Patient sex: M
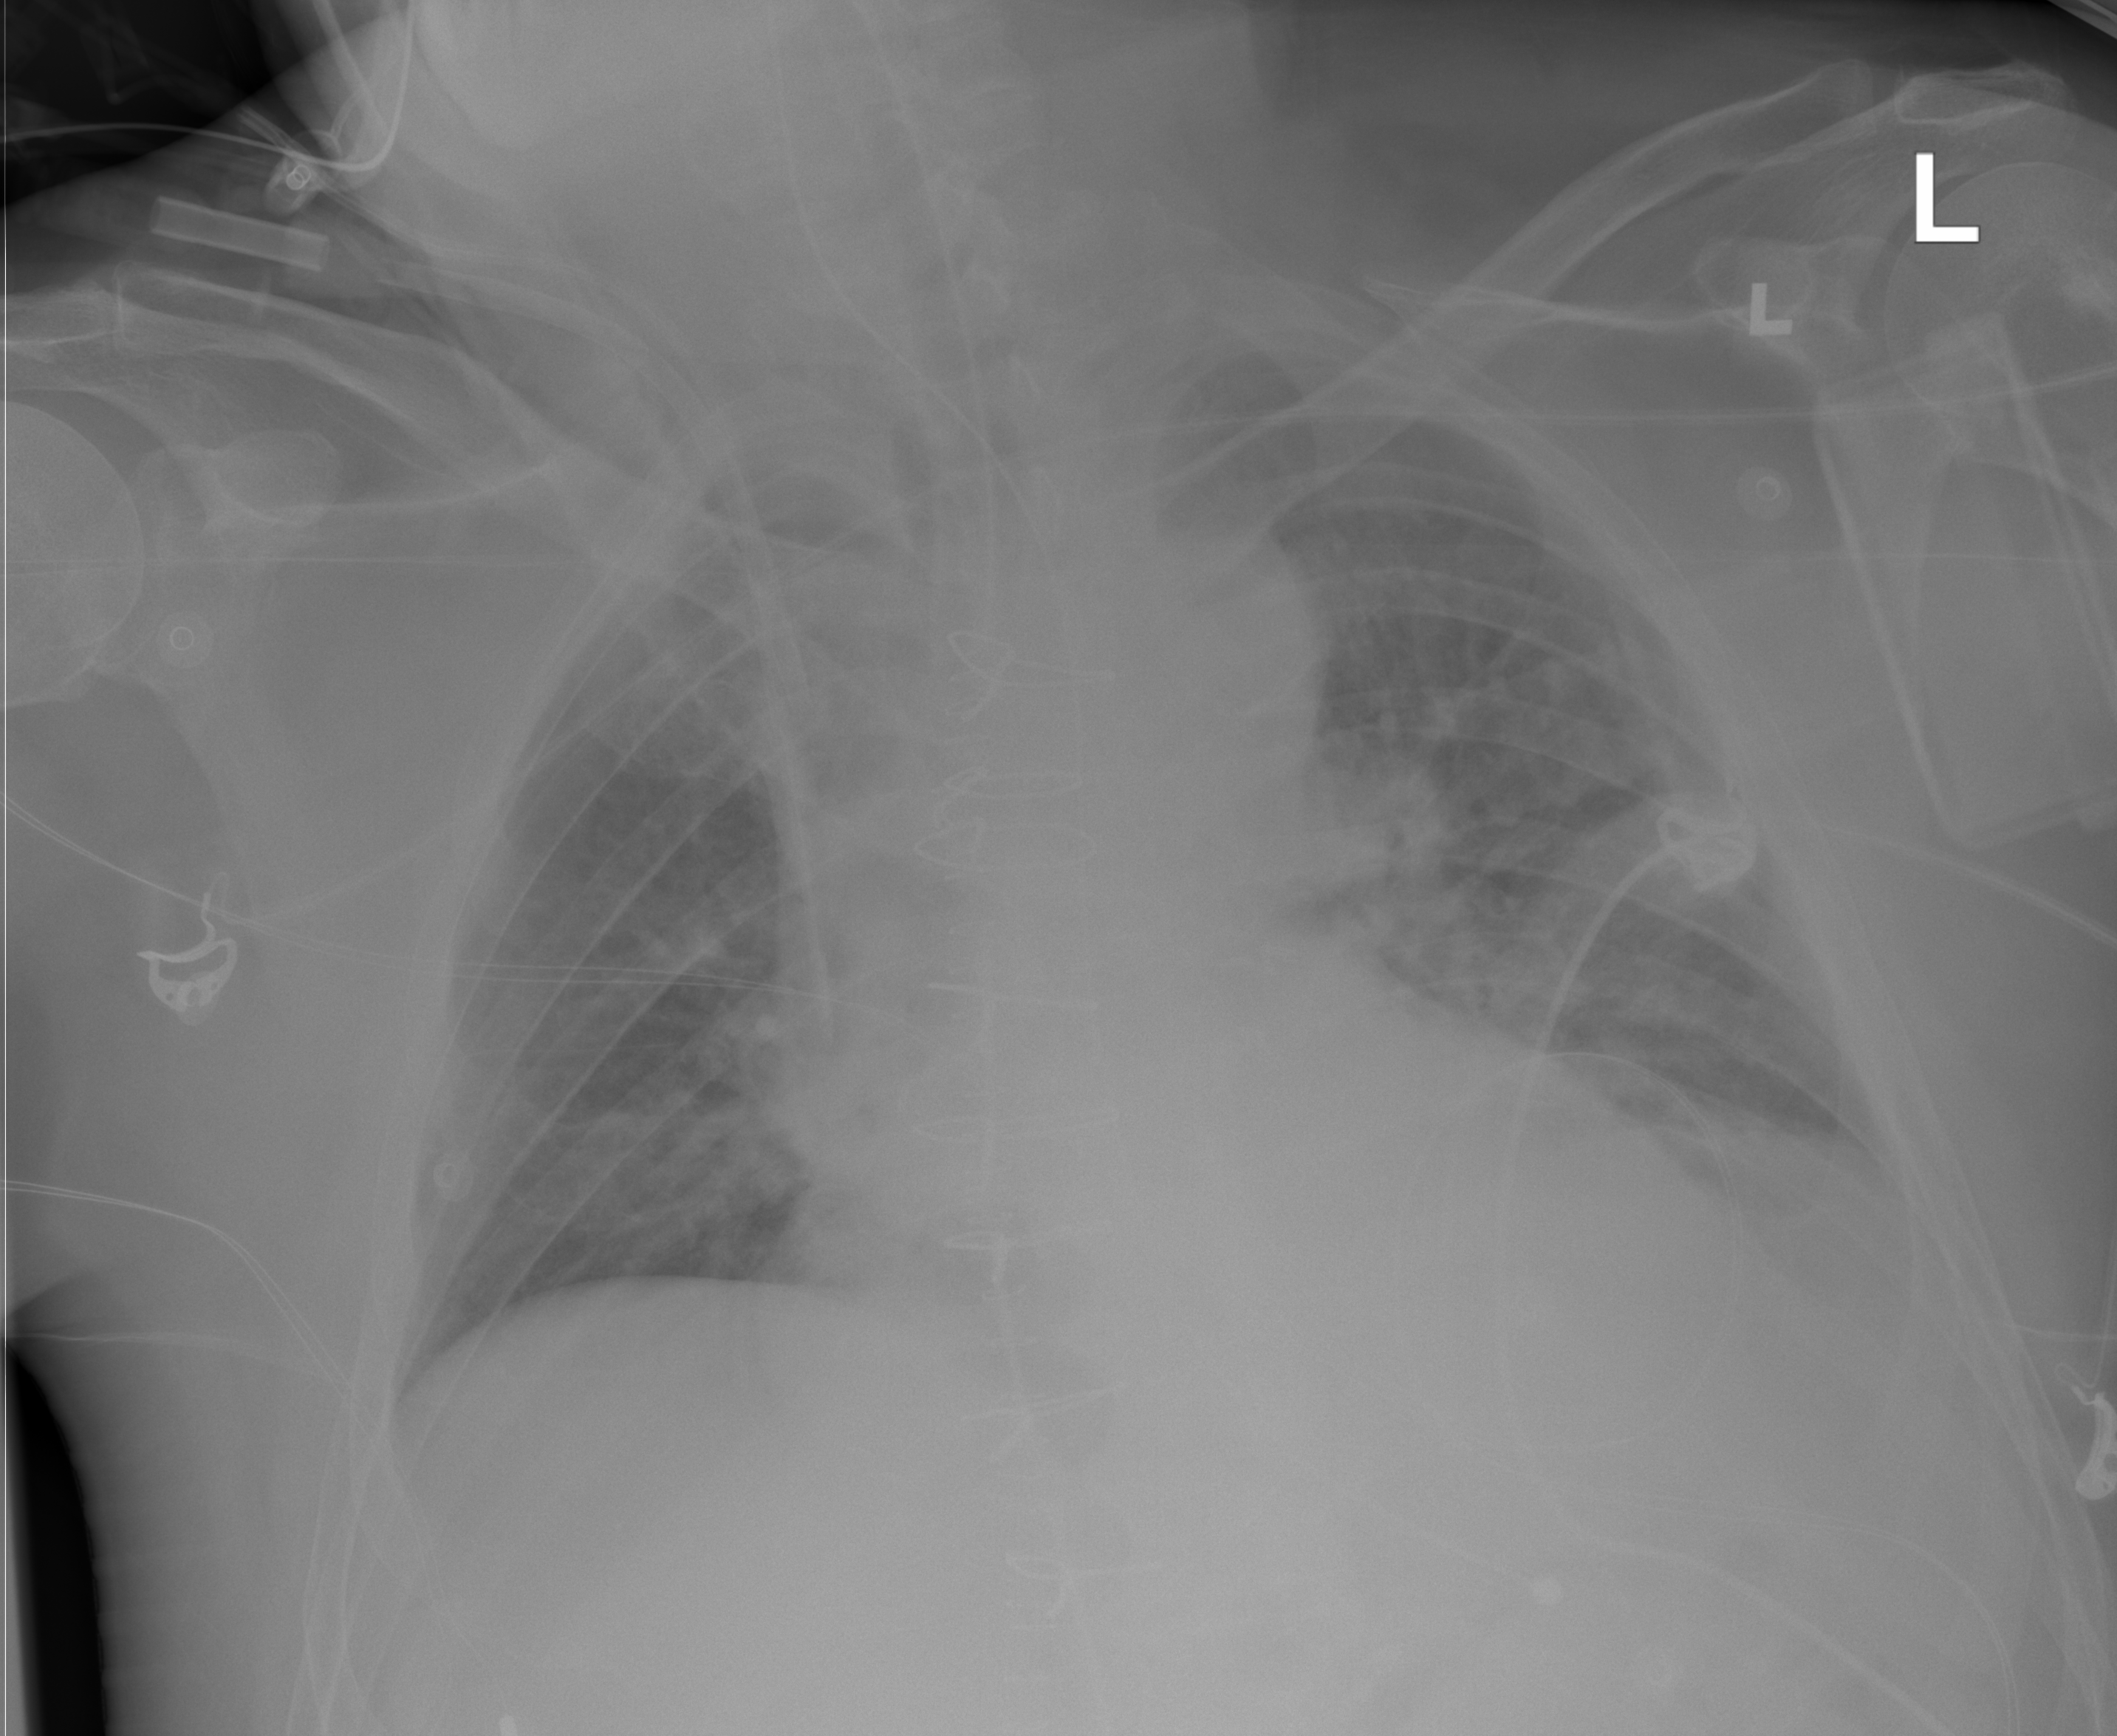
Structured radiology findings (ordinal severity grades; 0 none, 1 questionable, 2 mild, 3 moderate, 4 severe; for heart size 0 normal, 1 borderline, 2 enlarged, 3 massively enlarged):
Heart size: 2
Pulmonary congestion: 2
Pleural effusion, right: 0
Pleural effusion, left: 2
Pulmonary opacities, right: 0
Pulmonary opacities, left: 0
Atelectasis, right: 0
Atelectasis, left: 2